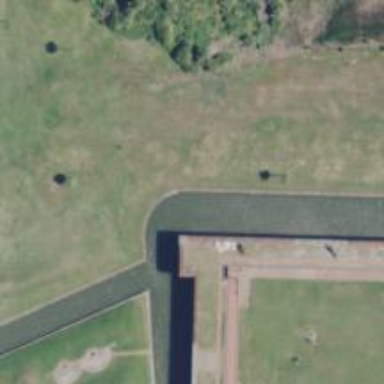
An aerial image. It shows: Historical gun emplacement.